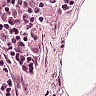
Metastatic tissue present: no